Field crop: maize
Growth stage: 1
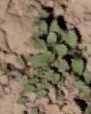
Species: convolvulus